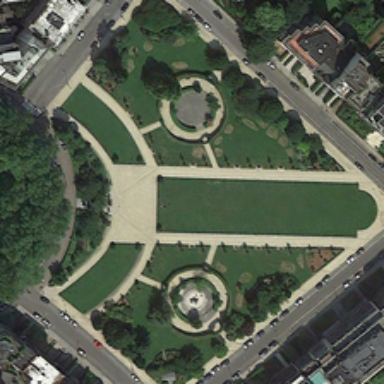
Some buildings and green trees are around a square with green meadows .